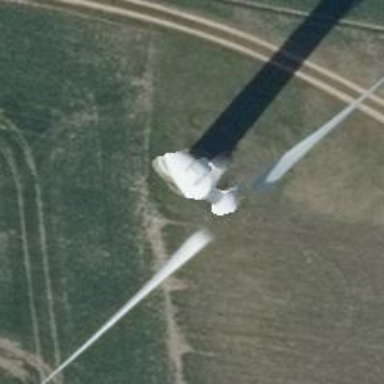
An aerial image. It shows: Wind generator with horizontal axis. The generator is wind turbine.